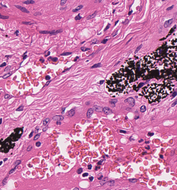
Tumor epithelial tissue: no
Tumor-associated stroma tissue: yes
Normal tissue: no